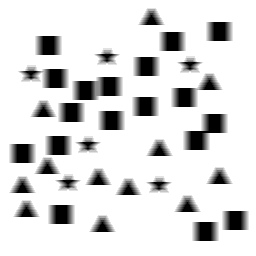
Squares: 18
Triangles: 12
Stars: 6
Total shapes: 36